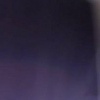
Label: space